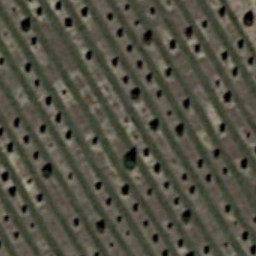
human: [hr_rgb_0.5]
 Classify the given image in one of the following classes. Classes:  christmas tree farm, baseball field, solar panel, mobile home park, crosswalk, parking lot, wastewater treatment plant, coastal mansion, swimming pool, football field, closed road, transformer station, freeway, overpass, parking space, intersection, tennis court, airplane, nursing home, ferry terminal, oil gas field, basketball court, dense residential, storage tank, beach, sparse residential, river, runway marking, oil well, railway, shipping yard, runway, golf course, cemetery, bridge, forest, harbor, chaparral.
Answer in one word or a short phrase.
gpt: christmas tree farm